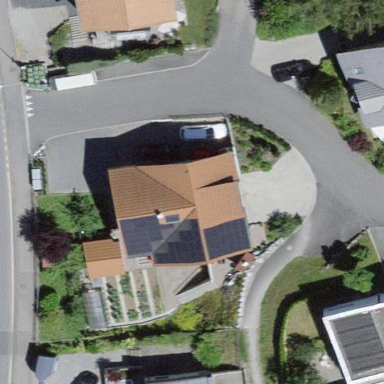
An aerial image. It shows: Simple and straightforward house.